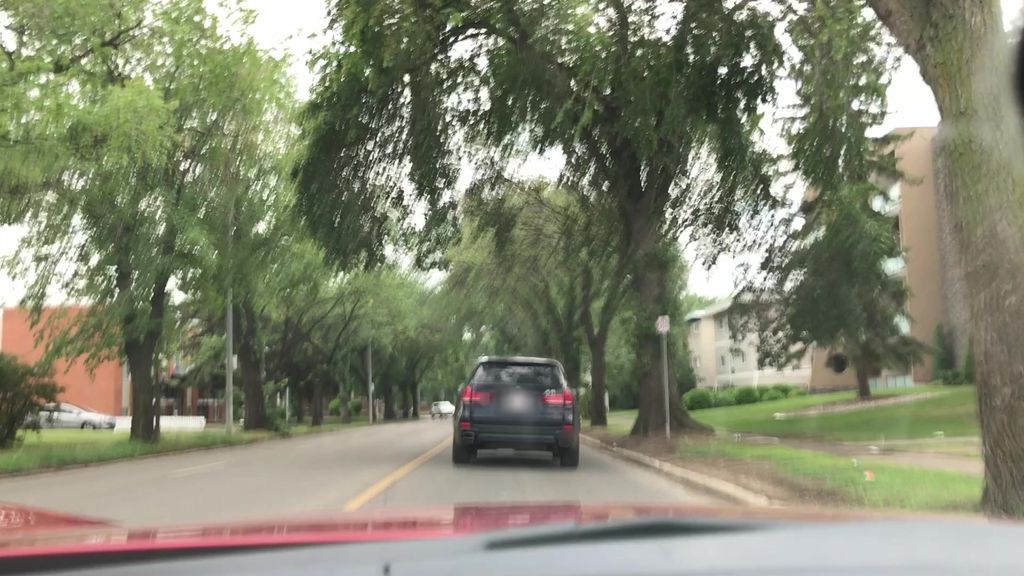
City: edmonton